Question: Let's say I have 2 instances of the same web services.
Is there a way that I can have the second instance of the web service perform a task at the behest of the first instance of the WCF service and reply directly to the original requester?
I could code this and include logic in WCF-A to contact WCF-B under the right conditions and then passback the result, but returning to the requester directly from WCF-B would be easier.
Also, I made a handy dandy chart.

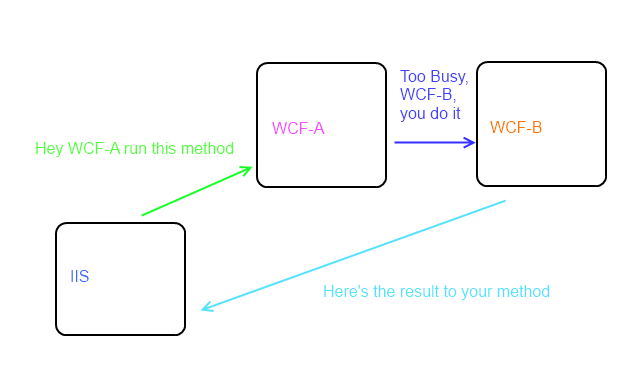
Answer: I presume A and B are on different servers? In that case Network Load Balancing would be the most natural choice for load distribution. It's a free part of Windows Server.
<URL>
Alternatively you could look at Routing Services. Routing services allows you to redirect "any" request based on filter rules. Place a Routing Service where the client expects "WCF-A", create a custom filter that will decide when to route to the real "WCF-A" or when to redirect to "WCF-B".
Here's some resources:
<URL>
The samples are the best introduction:
<URL>